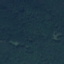
Land use / land cover: Forest